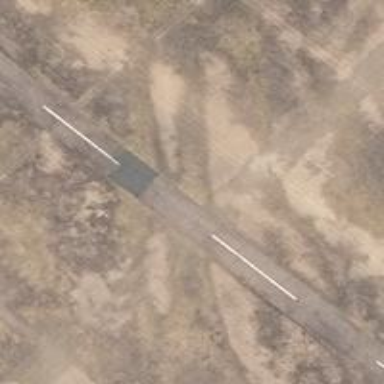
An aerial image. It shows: Runway surface made of asphalt at airport.